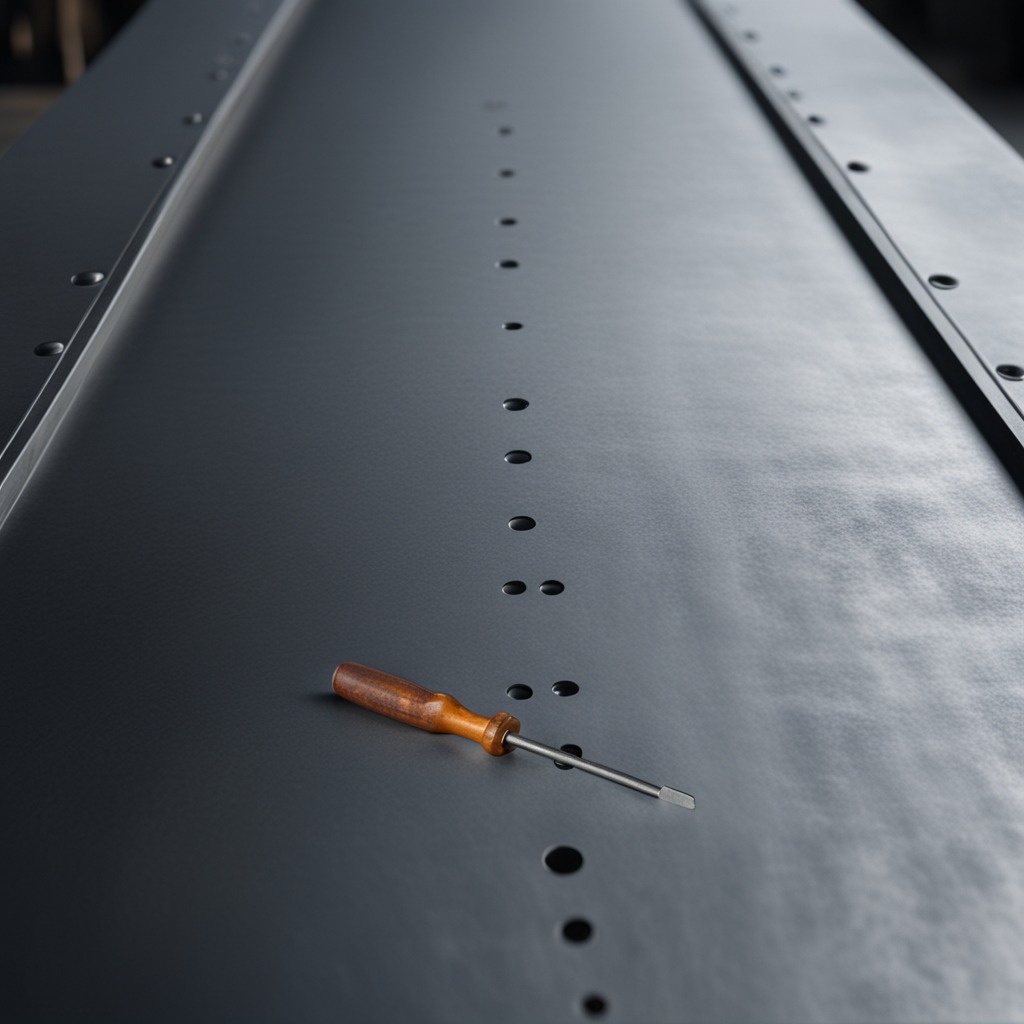
A screwdriver is lying on the cold steel table in a mining workshop.